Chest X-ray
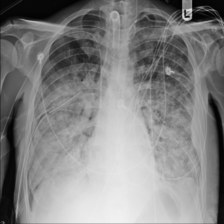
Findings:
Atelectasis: negative
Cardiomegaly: negative
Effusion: negative
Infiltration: negative
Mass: negative
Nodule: negative
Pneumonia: negative
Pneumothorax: positive
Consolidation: positive
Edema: negative
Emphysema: negative
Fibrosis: negative
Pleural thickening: positive
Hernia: negative